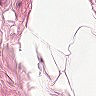
Metastatic tissue present: no